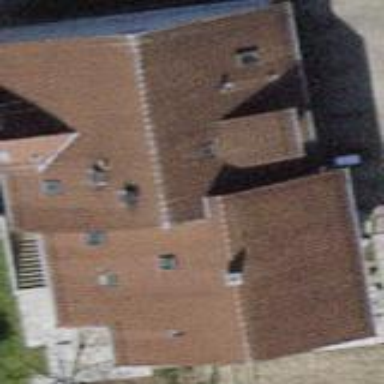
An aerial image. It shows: Semidetached house with gabled roof.